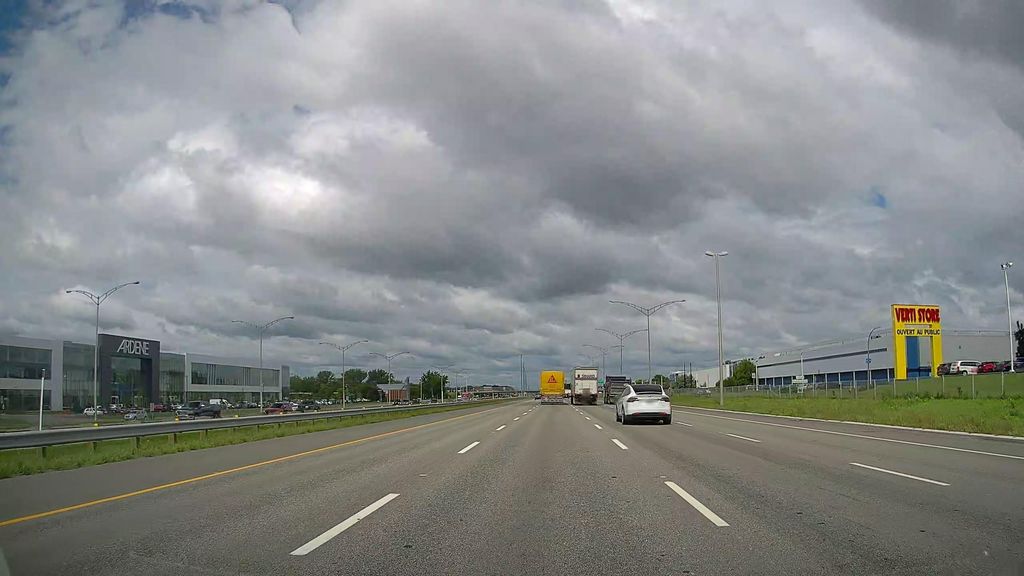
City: montreal